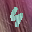
Label: 4